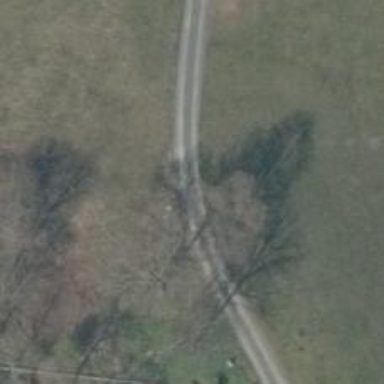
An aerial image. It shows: Grass track road with grade3 tracktype.